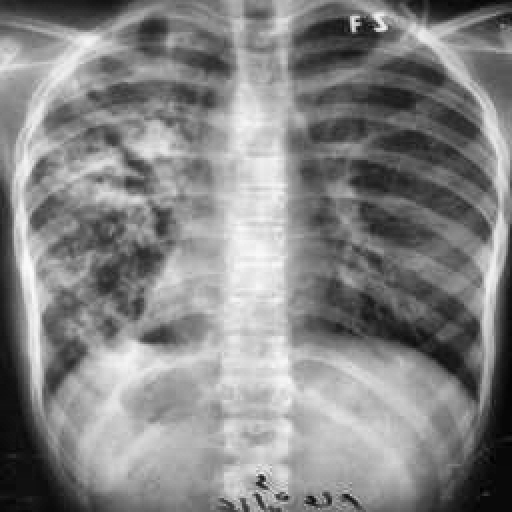
Finding: TUBERCULOSIS